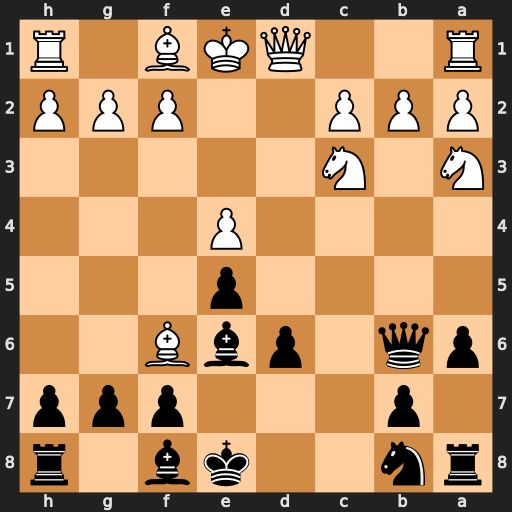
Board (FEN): rn2kb1r/1p3ppp/pq1pbB2/4p3/4P3/N1N5/PPP2PPP/R2QKB1R
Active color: b
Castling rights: KQkq
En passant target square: -
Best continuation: Qxb2 Nab5 axb5